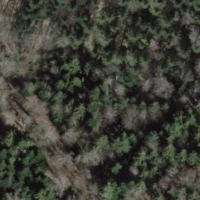
EUNIS habitat code: 44
Species observed at this site:
Cephalanthera rubra